Aerial crown-view tile of a tropical tree (Barro Colorado Island, Panama), acquired 20250915:
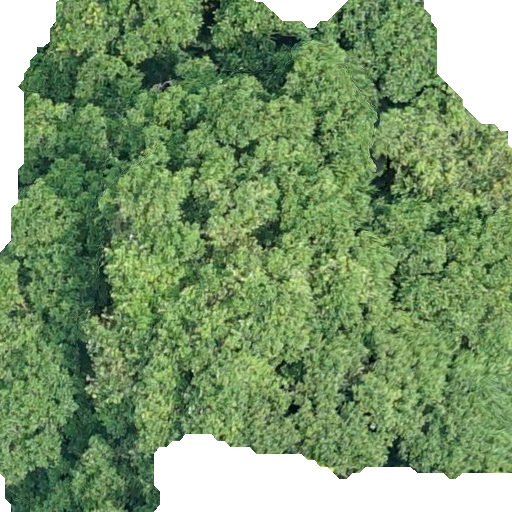
Species: Hieronyma alchorneoides
GBIF accepted scientific name: Hieronyma alchorneoides
Crown area: 369.817 m²